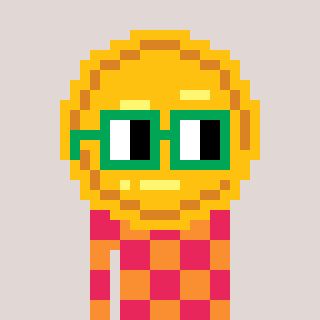
a pixel art character with square green glasses, a medal-shaped head and a orange-colored body on a warm background